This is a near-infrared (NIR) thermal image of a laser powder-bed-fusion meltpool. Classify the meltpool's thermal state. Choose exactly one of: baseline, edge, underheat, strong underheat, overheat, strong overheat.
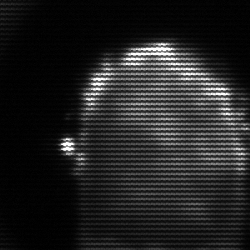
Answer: baseline